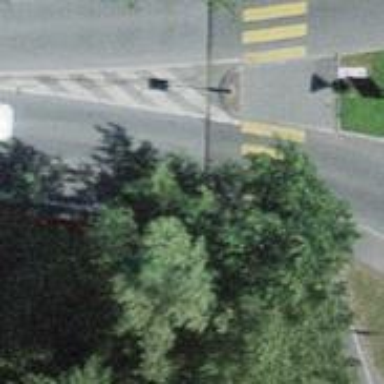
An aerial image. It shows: Guidepost supported by pole.